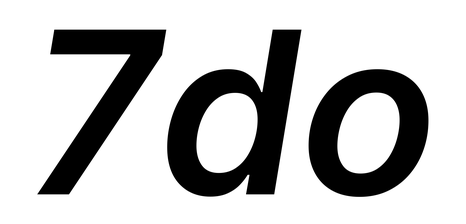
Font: Inter-Italic_SemiBold_Italic